Current action and preconditions to check: trajectory_clear

Your task: For each precondition in the list above, predict whether it will hold at this action.

Consider the current scene as observed from the mobile robot's camera, and analyze the predicted future states of all dynamic agents (e.g., people, animals, vehicles, or any moving entities) within the NEXT SECOND.

IMPORTANT: Only answer "very likely" if you are absolutely certain—based on strong, clear evidence—that a dynamic agent will violate the precondition in the predicted future state. Do NOT answer "very likely" for unlikely, ambiguous, or low-probability risks.

Ask yourself for each precondition: Is there a high probability, with clear and convincing evidence, that the predicted future states of any dynamic agent will interfere with the predicted future state of the currently executing action within the NEXT SECOND, causing that precondition to fail?

Assess the risk level based on these predictions. Use "likely" or "very likely" if motions create a clear risk of interference.

Use "neutral" or "improbable" if agents are nearby but their predicted paths are clearly diverging or non-conflicting.

Failure Risk Categories: "very improbable", "improbable", "neutral", "likely", "very likely"

Answer Format: Output ONLY the probability_of_failure value from these categories: "very improbable", "improbable", "neutral", "likely", "very likely"

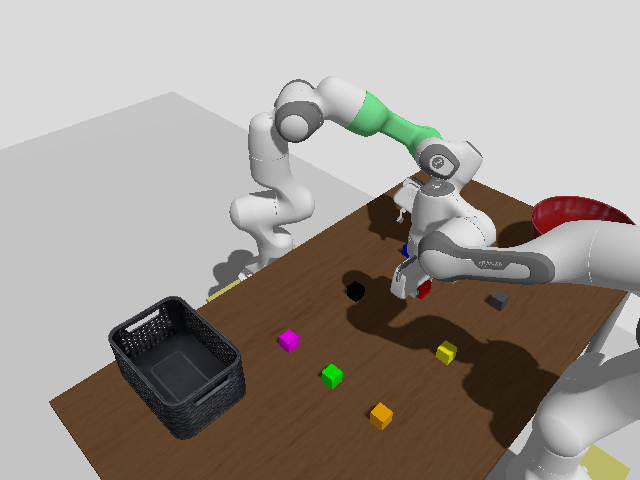

Answer: very improbable